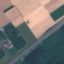
Land use / land cover class: Highway